Interaction volume radius: 10 \u00c5
Interaction volume height: 15 \u00c5
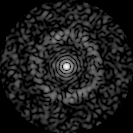
Disorder parameter: 0.8508